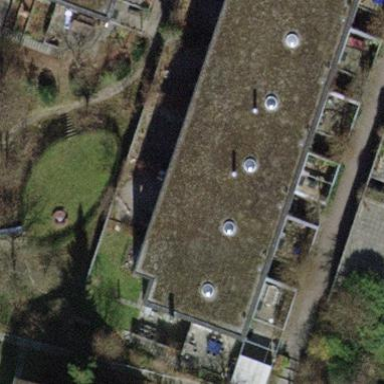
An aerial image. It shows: Building with flat roof.